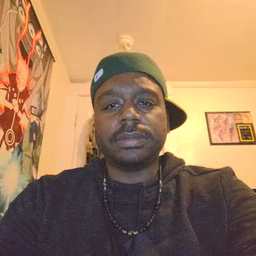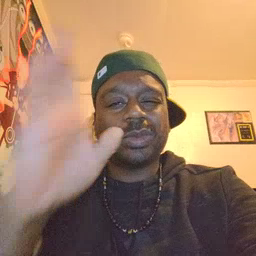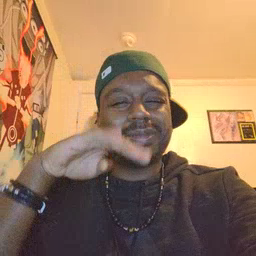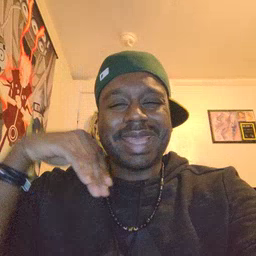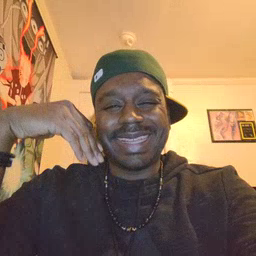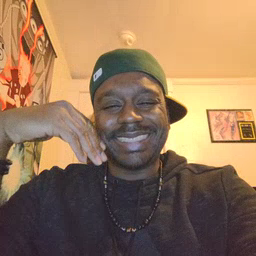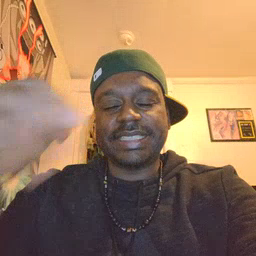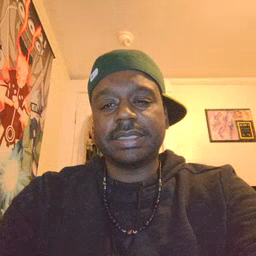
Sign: smile